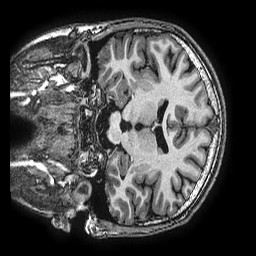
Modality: T1w
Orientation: coronal
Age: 15
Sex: male
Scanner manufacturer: ge
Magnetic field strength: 3 T
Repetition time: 0.0077 s
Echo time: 0.003436 s